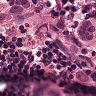
Metastatic tissue present: yes